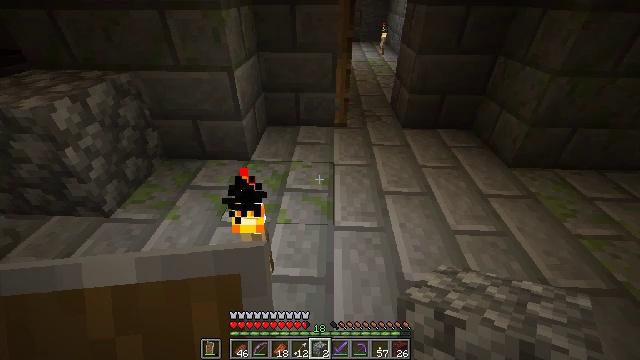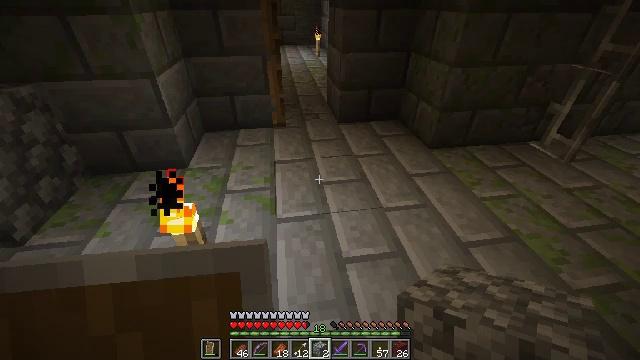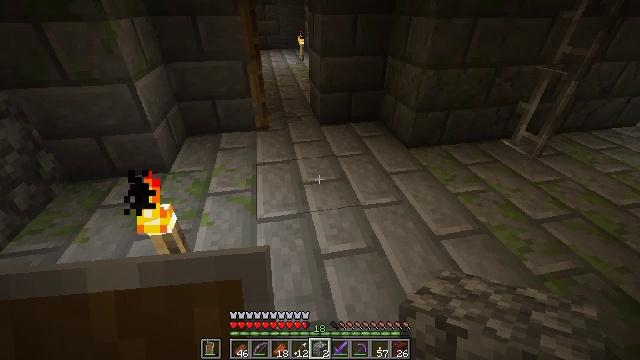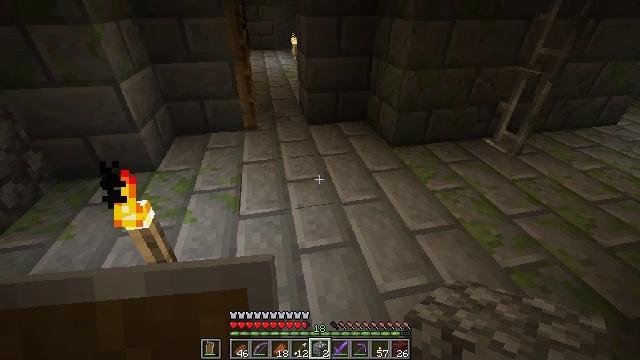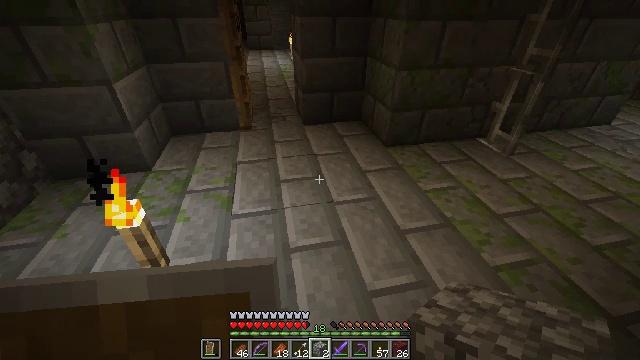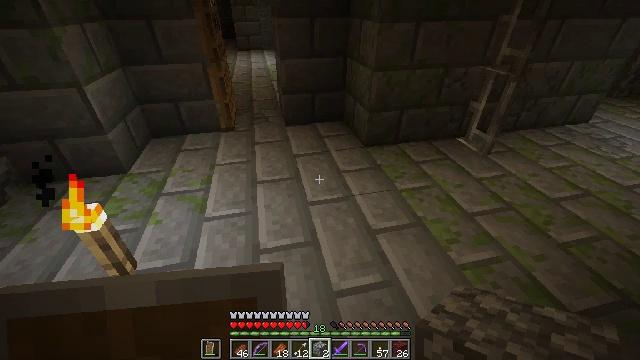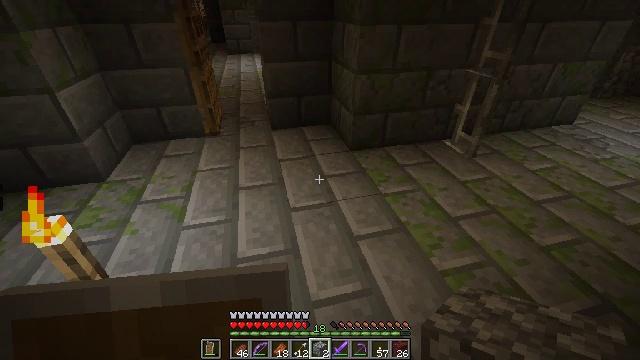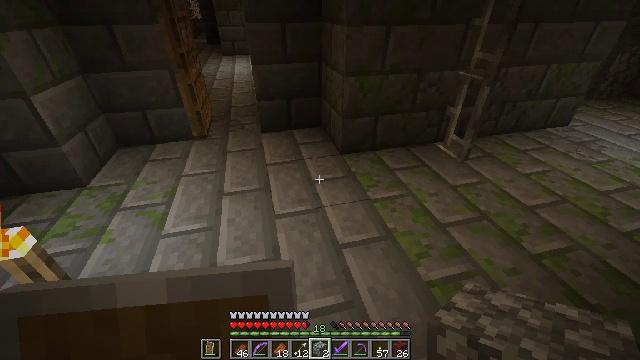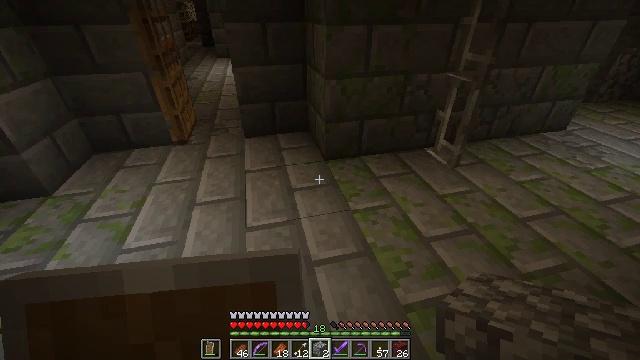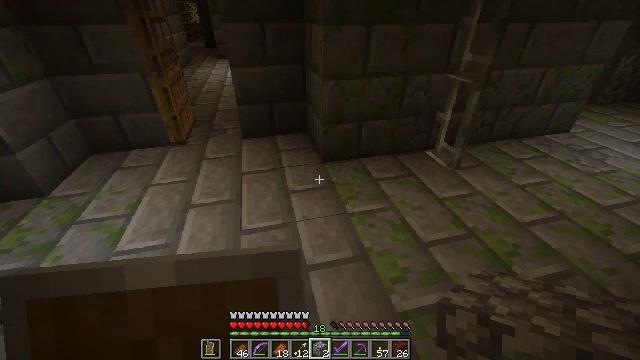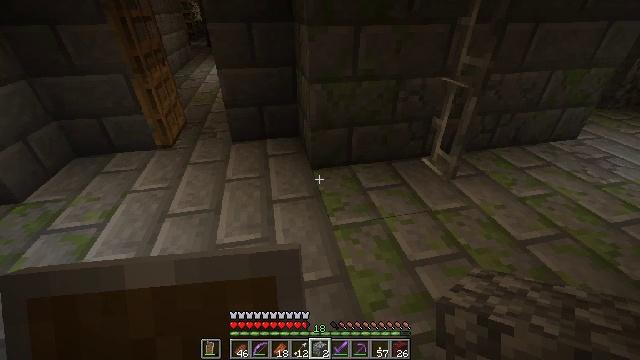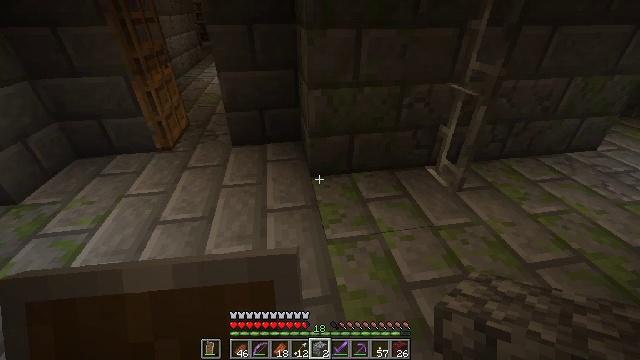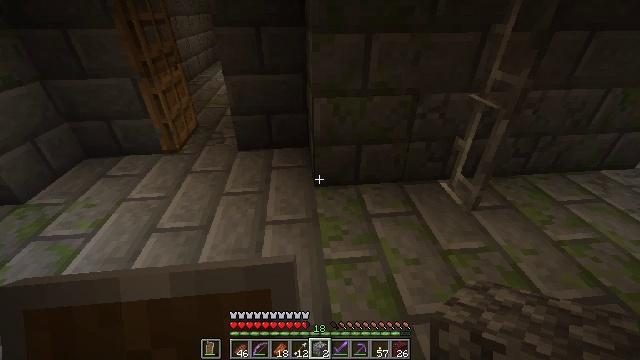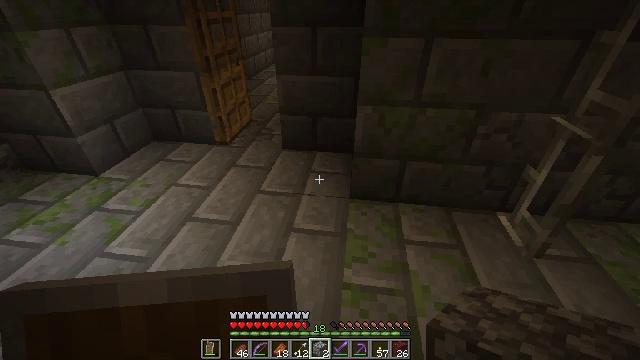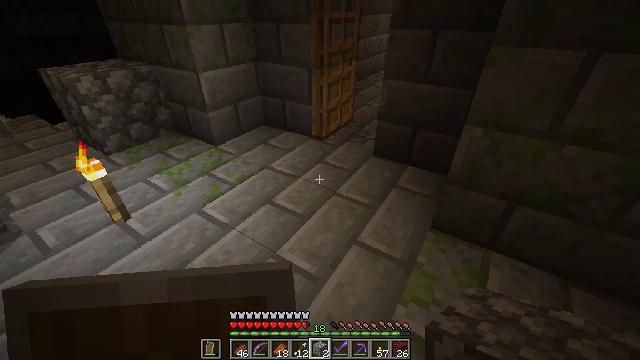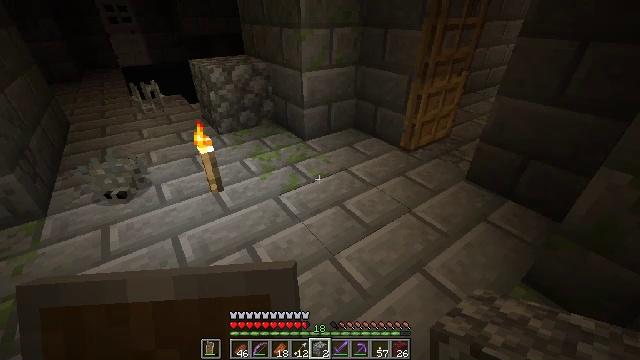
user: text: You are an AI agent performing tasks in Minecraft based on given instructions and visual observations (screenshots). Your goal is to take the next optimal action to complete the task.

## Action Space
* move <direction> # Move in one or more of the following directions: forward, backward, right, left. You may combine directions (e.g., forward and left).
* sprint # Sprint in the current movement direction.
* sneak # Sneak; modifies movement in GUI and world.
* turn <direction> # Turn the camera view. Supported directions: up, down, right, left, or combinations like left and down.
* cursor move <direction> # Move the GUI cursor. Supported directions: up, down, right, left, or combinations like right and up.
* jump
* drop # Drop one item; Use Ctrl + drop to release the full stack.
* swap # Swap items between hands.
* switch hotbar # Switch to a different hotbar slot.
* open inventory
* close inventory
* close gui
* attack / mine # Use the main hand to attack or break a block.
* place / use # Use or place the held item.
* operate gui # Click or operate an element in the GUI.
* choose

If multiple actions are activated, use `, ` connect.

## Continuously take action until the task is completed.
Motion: motion action
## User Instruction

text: Kill mobs.
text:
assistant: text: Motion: move back and move right, turn right
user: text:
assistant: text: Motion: move back and move right, turn right
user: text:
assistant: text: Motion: move right
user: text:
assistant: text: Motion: move right
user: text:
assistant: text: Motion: move forward and move right
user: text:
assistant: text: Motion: move forward and move right, turn right
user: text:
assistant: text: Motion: move forward and move right
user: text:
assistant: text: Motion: move forward and move right
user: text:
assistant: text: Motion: move forward and move right
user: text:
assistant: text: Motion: move forward and move right, turn left
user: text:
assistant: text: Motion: move forward and move right, turn left
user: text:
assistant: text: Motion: move forward and move right, turn left
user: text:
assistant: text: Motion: move forward and move right, turn left
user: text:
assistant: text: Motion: move forward and move right, turn left
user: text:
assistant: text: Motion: move forward and move right, turn left
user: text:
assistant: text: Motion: move right, turn left and up
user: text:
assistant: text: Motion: move right, turn left and up
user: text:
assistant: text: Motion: move right, turn left
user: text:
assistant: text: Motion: move back and move right
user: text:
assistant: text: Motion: move back and move right
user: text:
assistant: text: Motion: move back
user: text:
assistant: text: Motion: move back
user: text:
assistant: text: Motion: move back
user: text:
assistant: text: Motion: move back
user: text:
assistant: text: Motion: move back
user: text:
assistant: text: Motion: move back
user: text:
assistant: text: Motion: move back and move left
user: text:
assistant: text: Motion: move back and move left
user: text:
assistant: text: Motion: move back and move left
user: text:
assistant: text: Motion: move back and move left